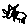
Label: cat